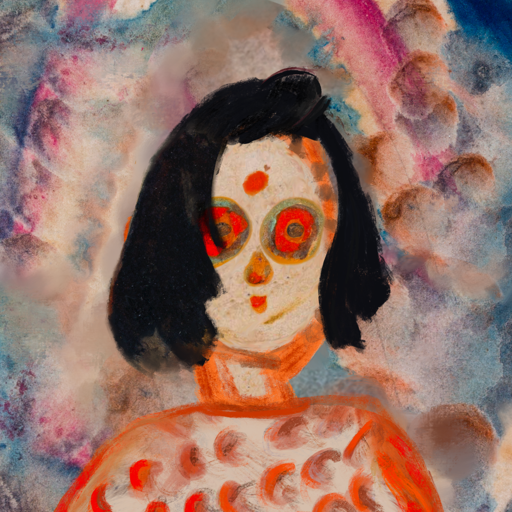
Background: Rupkatha, Head And Neck Front: Rupkatha, Face Front: Sisters, Bust: Rupkatha, Hair Front: Mosgoul, Head Accessory: Blank, Second Necklace: Blank, Necklace: Blank, Baby: Blank